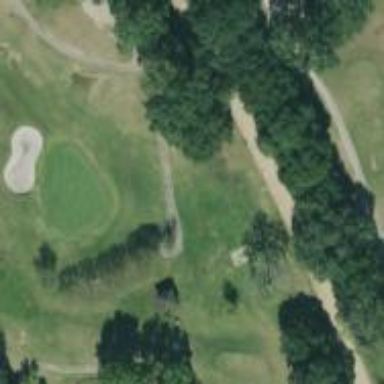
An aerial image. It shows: Path for golf carts.